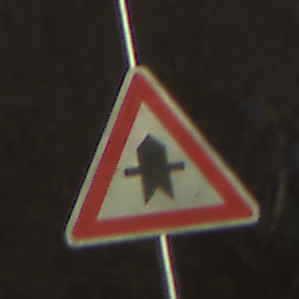
Verkehrszeichen: Vorfahrt
Umgebung: Outdoor, Nature
Tageszeit: SunriseSunset
Wetter: Clear
Licht: Natural
Jahreszeit: NotSpecified
Kontrast: HighContrast